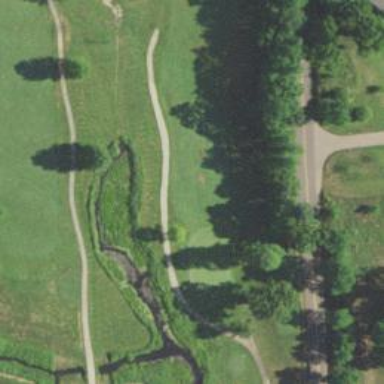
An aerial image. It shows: Golf cartpath that is also road path.